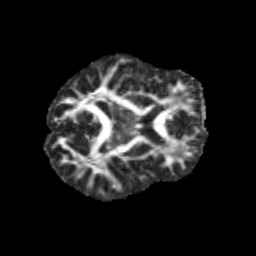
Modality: FA
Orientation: axial
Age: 13
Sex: male
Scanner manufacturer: siemens
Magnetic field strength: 3 T
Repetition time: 3.8 s
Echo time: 0.07 s